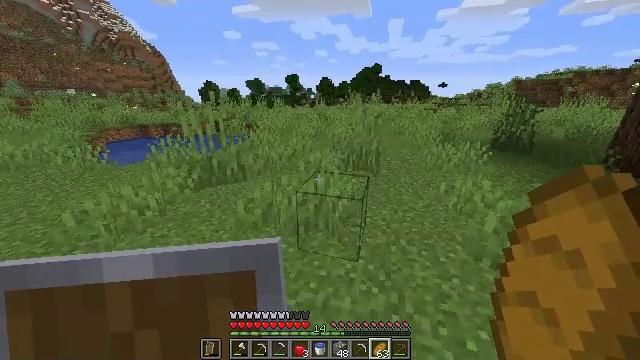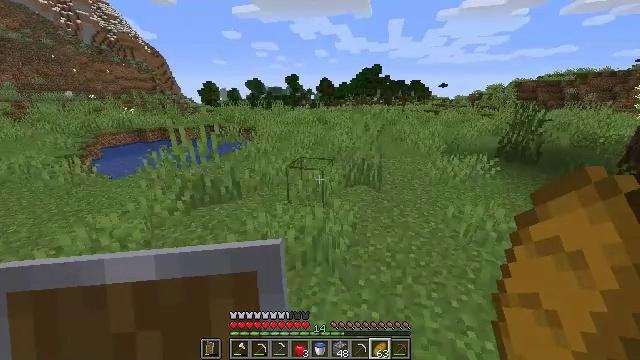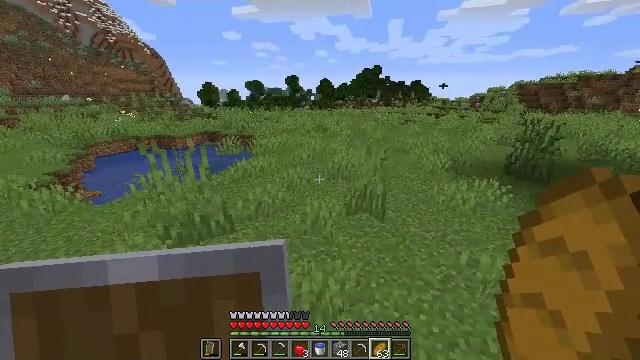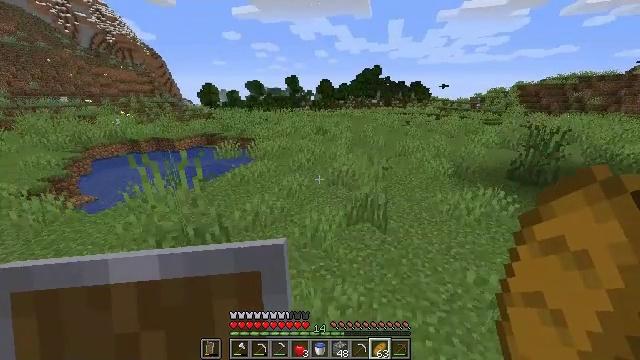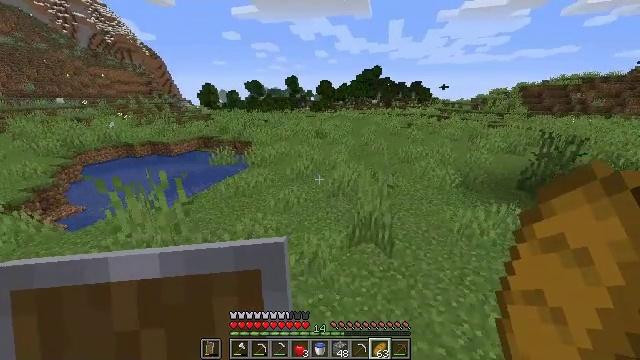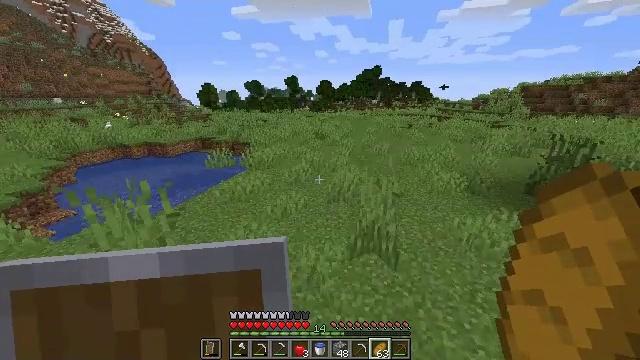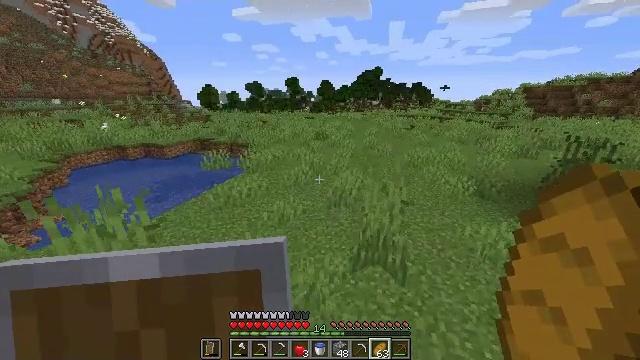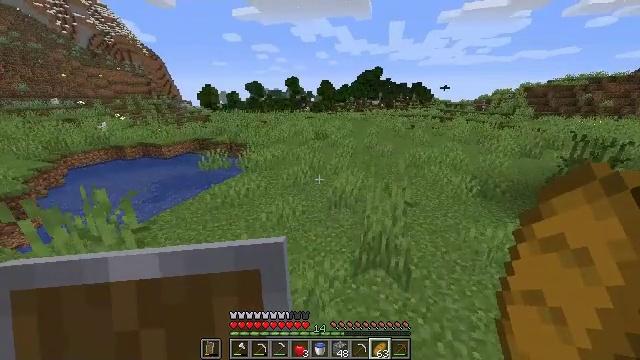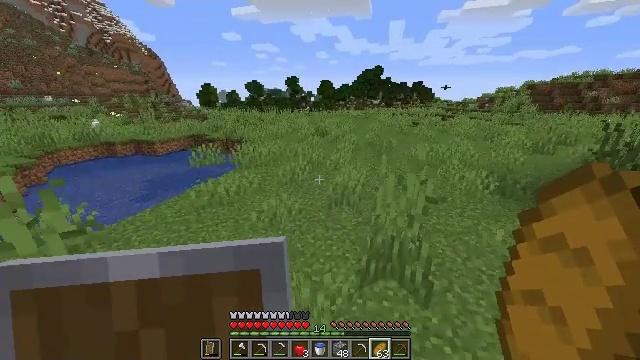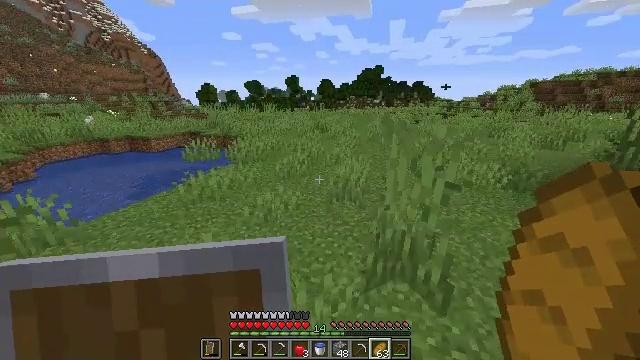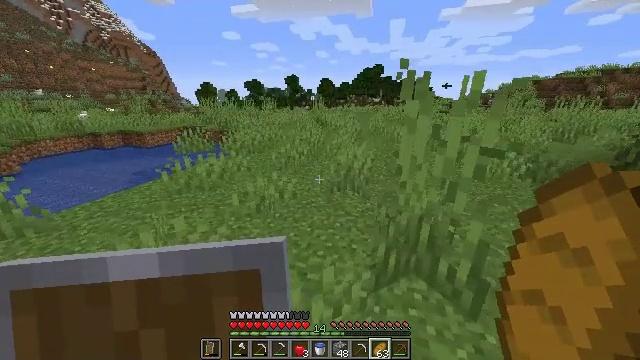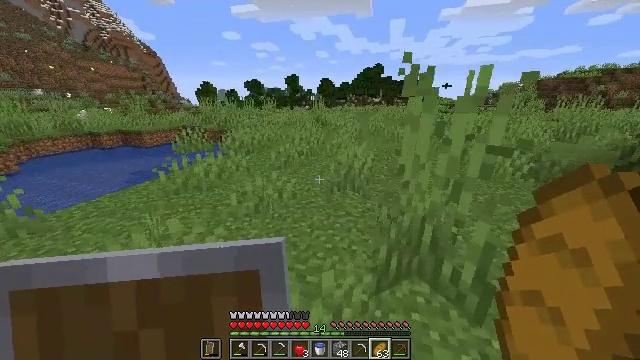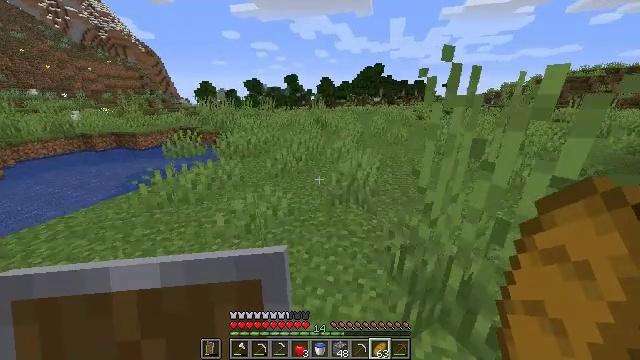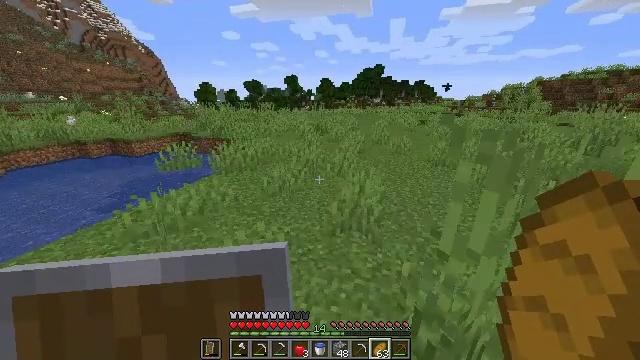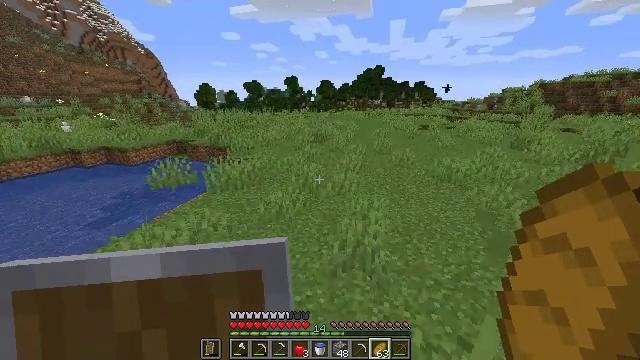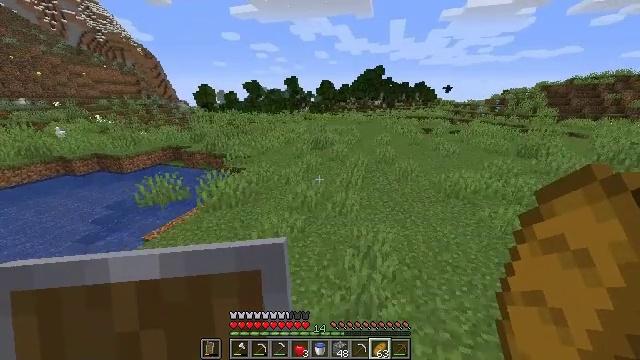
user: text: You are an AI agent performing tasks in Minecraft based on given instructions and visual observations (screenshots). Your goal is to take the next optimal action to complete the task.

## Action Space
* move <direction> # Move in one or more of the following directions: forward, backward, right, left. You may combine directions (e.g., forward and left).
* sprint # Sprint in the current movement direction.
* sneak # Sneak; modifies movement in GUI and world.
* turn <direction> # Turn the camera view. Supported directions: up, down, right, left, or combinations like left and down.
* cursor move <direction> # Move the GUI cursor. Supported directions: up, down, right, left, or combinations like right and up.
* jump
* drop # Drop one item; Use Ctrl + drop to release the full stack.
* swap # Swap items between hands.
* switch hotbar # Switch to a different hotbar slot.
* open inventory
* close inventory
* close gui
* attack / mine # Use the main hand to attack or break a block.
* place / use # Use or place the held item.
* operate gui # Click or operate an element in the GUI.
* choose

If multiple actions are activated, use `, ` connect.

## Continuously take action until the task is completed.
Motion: motion action
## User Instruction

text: Mine a hay block from the field.
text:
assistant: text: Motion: move forward, sprint, jump
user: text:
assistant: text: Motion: move forward, sprint, jump
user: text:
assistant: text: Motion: move forward, sprint, jump
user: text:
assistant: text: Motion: move forward, sprint, jump
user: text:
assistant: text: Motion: move forward, sprint, jump
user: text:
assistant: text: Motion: move forward, sprint, jump
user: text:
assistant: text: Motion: move forward, sprint, jump
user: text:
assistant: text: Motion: move forward, sprint, jump
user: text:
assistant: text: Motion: move forward, sprint, jump
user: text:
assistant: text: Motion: move forward, sprint, jump
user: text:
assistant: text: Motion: move forward, sprint, jump
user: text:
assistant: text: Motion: move forward, sprint, jump
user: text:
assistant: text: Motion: move forward, sprint, jump
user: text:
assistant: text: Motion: move forward, sprint, jump
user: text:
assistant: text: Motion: move forward, sprint, jump
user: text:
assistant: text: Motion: move forward, sprint, jump
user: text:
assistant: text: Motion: move forward, sprint, jump
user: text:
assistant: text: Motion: move forward, sprint, jump
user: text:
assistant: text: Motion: move forward, sprint, jump
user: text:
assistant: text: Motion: move forward, sprint, jump
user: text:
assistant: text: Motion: move forward, sprint, jump
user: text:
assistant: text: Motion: move forward, sprint, jump
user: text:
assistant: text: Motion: move forward, sprint, jump
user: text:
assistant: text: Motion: move forward, sprint, jump
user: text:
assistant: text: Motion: move forward, sprint, jump
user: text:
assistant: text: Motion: move forward, sprint, jump
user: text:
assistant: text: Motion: move forward, sprint, jump
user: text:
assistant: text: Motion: move forward, sprint, jump
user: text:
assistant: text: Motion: move forward, sprint, jump
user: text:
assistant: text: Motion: move forward, sprint, jump